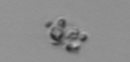
Label: detritus